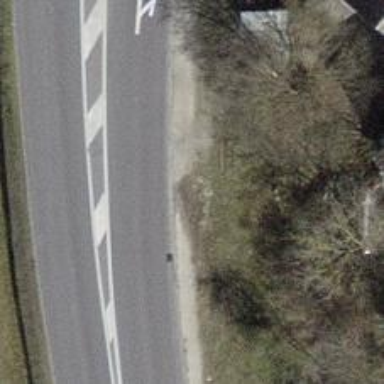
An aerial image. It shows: Asphalt tunnel located on primary link highway.